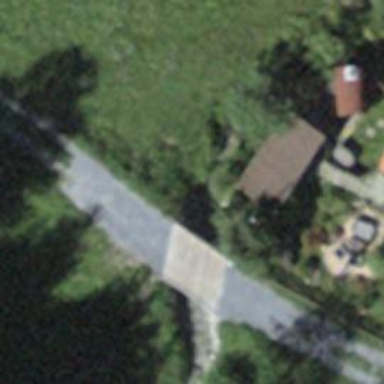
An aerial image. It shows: Track road on bridge.